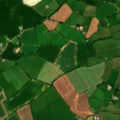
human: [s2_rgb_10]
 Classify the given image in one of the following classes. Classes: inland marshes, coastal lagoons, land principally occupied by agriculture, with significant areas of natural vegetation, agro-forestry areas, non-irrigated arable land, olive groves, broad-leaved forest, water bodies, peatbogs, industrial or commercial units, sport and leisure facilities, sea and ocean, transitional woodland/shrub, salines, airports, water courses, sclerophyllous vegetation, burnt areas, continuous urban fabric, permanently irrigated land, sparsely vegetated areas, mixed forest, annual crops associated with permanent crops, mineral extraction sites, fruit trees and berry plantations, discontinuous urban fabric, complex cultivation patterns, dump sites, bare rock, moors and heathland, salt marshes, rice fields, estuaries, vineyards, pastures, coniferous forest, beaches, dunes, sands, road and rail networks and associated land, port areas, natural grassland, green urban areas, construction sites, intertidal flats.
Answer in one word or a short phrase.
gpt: non-irrigated arable land, pastures